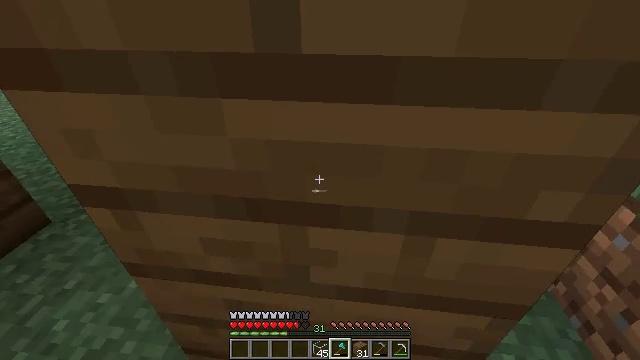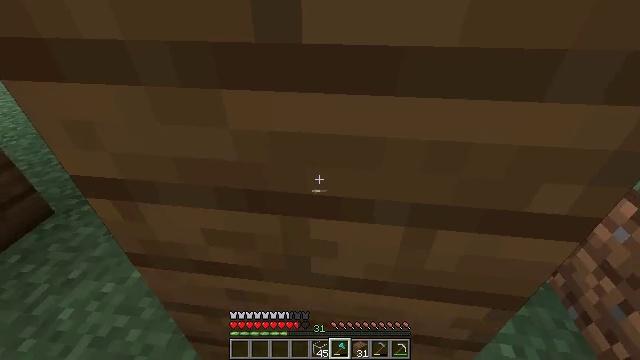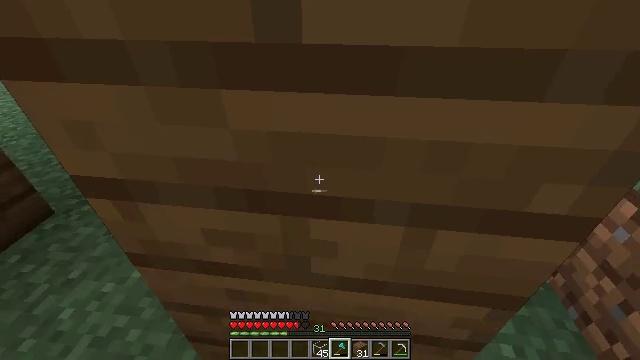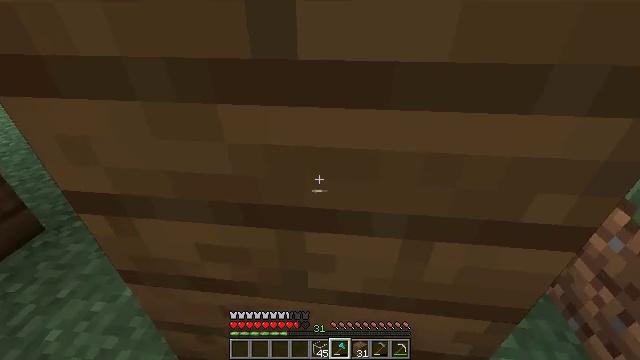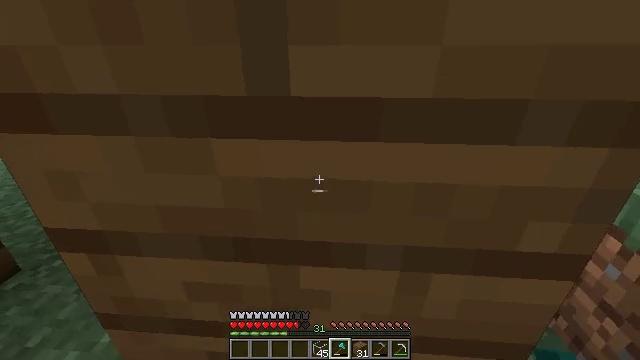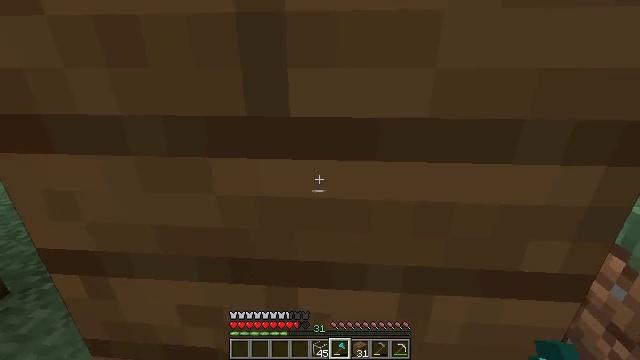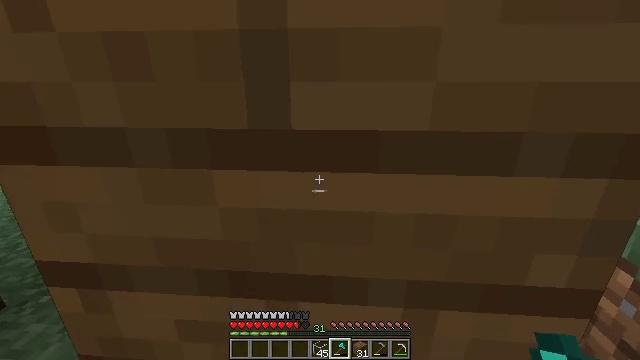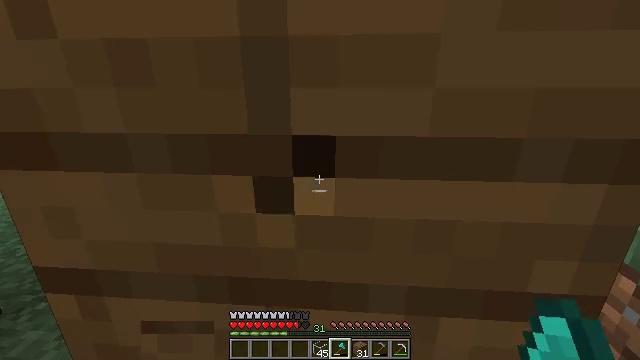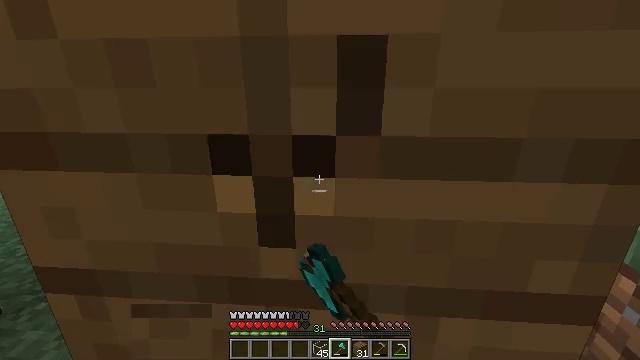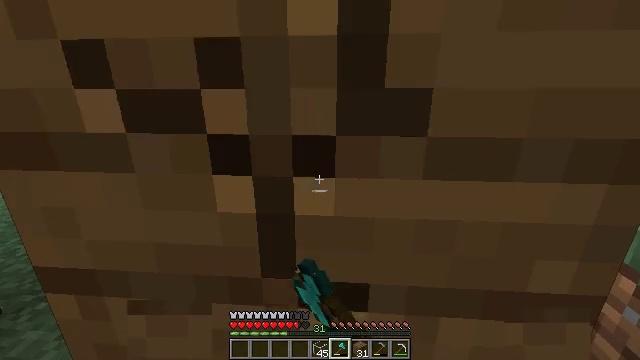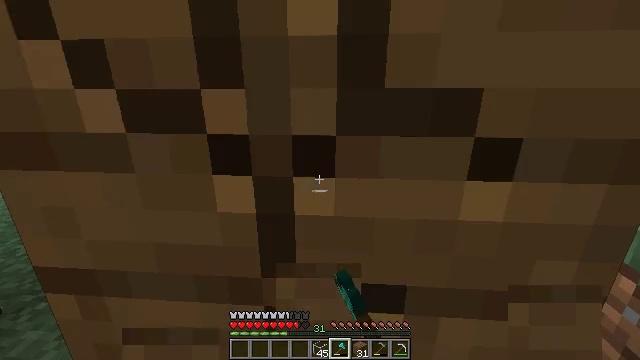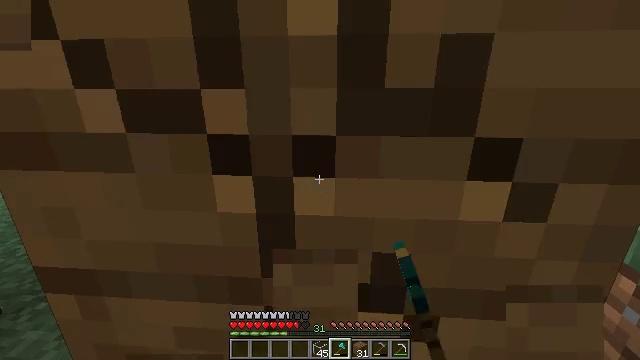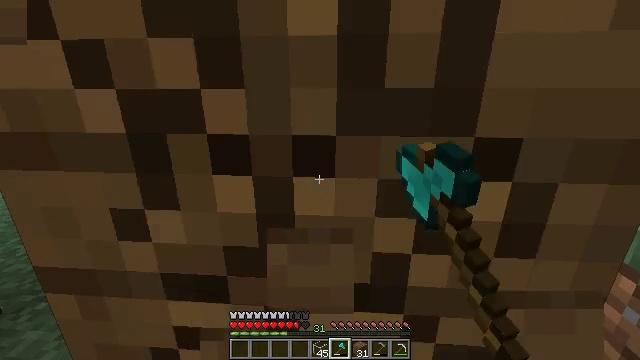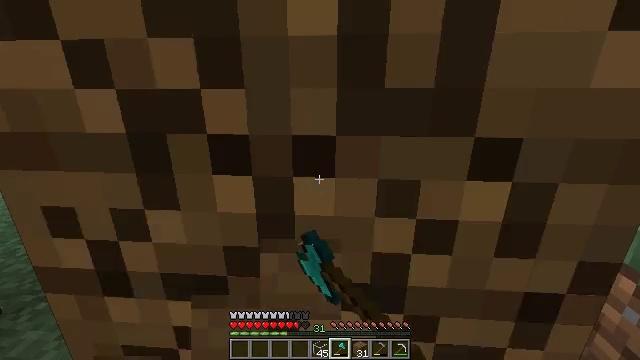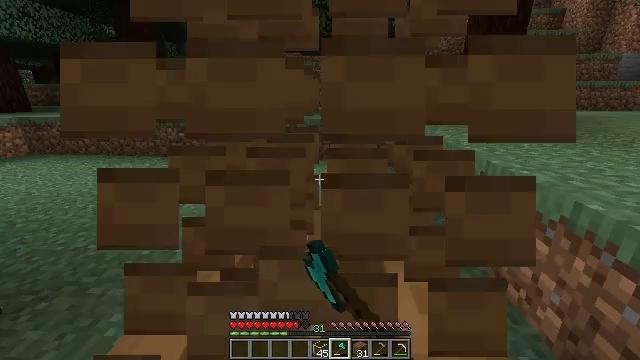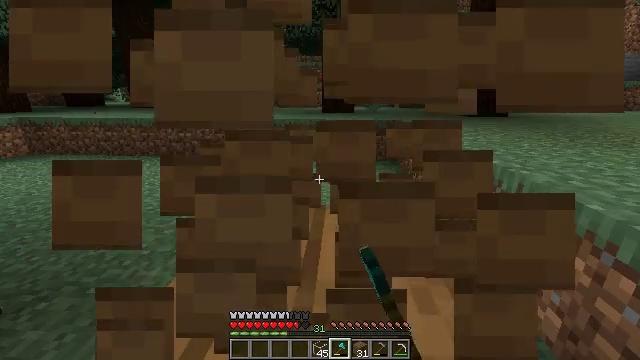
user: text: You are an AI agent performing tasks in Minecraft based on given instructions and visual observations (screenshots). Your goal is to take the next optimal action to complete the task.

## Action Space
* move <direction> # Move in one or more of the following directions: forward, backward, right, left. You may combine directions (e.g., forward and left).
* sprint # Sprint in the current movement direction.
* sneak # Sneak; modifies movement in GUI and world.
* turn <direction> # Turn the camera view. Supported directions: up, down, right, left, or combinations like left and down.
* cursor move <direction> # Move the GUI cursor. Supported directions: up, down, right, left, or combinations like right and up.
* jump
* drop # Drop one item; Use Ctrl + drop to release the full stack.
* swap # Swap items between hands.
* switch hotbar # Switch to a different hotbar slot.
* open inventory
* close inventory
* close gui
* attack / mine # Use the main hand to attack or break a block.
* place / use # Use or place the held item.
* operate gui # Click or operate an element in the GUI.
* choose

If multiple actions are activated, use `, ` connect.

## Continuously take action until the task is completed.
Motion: motion action
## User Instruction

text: Collect spruce planks from an old building.
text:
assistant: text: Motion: turn down
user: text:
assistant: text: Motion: no_op
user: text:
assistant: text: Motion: turn right and up
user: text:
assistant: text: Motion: turn right and up
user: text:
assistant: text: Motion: turn up
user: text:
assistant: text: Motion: turn up
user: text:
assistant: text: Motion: turn up, attack / mine
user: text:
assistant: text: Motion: attack / mine
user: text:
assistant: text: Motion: attack / mine
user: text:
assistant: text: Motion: attack / mine
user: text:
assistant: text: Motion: attack / mine
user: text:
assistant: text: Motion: attack / mine
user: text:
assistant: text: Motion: attack / mine
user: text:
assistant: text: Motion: attack / mine
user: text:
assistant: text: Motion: attack / mine
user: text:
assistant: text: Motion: attack / mine
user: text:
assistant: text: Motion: attack / mine
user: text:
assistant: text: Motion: attack / mine
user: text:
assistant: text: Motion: attack / mine